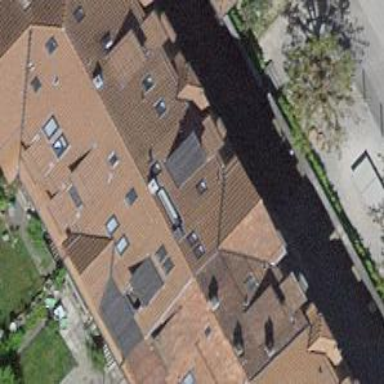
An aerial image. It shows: Building with gabled roof oriented across its structure.